Question: I'd like to define a PK for the Administers entity type which is an intersection entity type for n:m relationship between Person and Server.
Can someone explain what are the rules if one side of the relationship is optional?

Person (PersonID PK)
Server (ServerID PK)
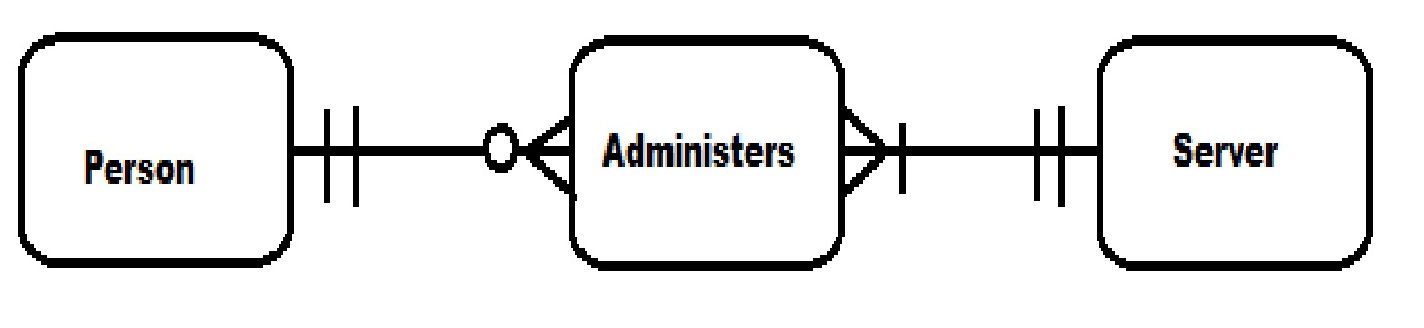
Answer: > Can someone explain what are the rules if one side of the relationship is optional?
The rule is "Don't do that." The reason is that the predicate for that table doesn't make sense if you leave out either of the two columns.
If a person
- - -
your model is wrong. You should probably add another table for server administrators.
'''
create table person (
person_id integer primary key,
...
);
create table server (
server_id integer primary key,
...
);
-- Persons who are allowed to administer a server
create table server_admins (
person_id integer primary key
references person (person_id),
...
);
create table administers (
person_id integer not null
references server_admins (person_id),
server_id integer not null
references server (server_id),
primary key (person_id, server_id),
...
);
'''
If you need to, you can create views to show a) which servers currently have no administrator, and b) which server administrators currently administer no servers.